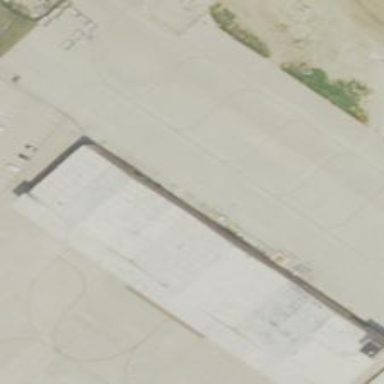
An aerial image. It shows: Image of taxiway at airport.